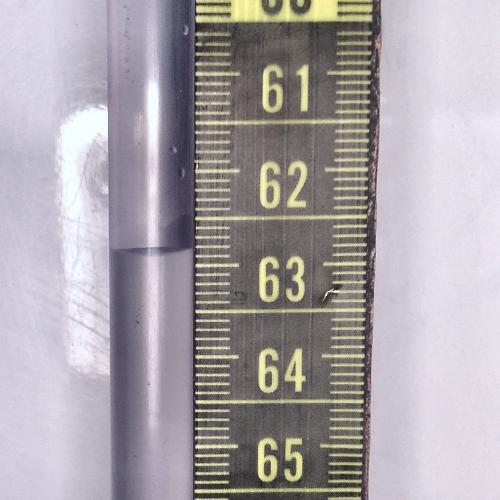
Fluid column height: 62.8 cm